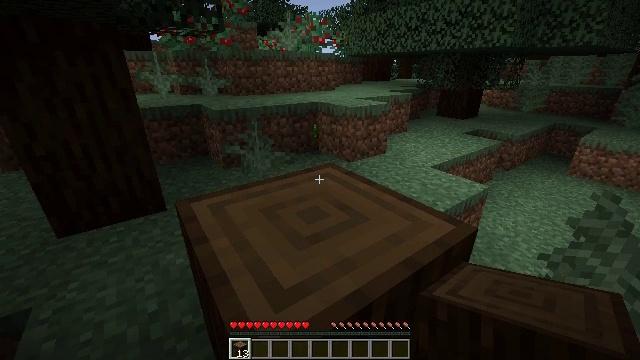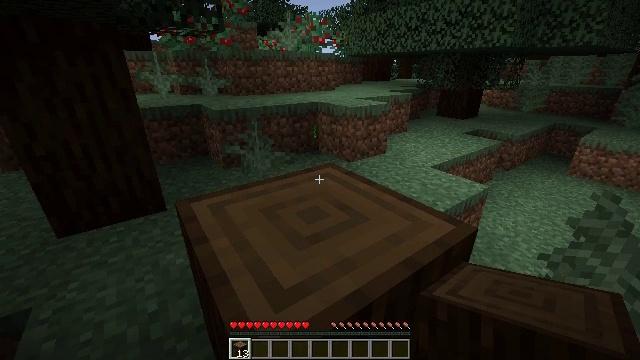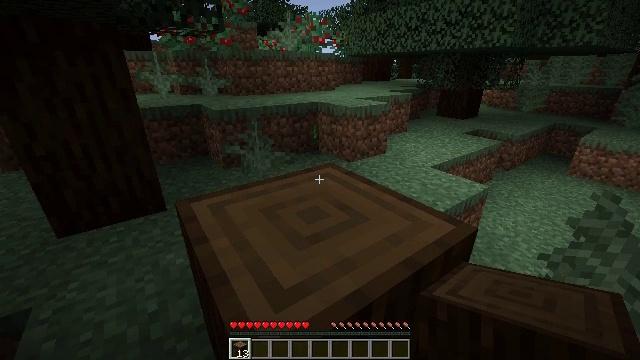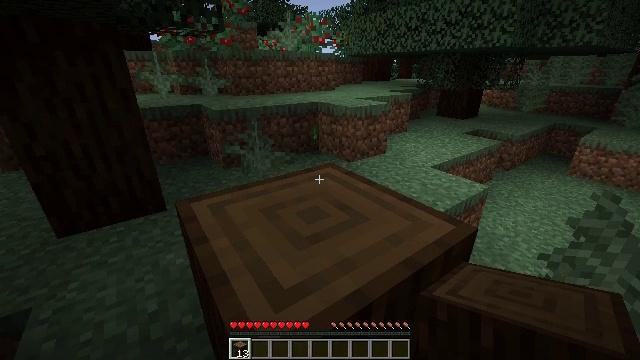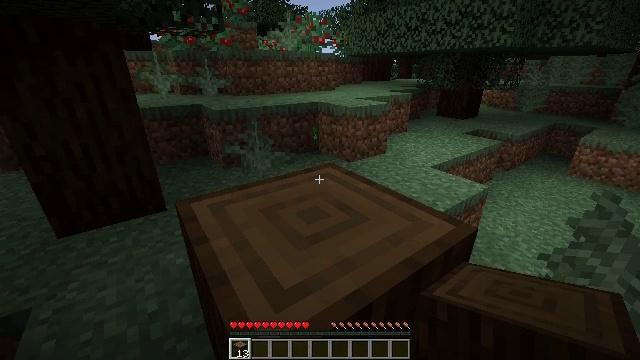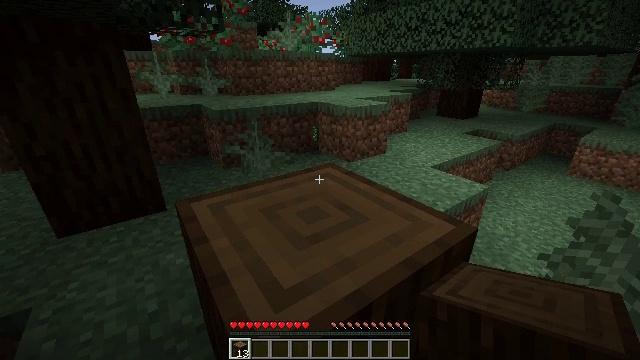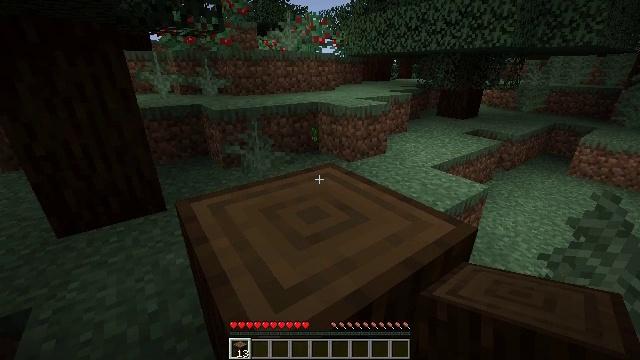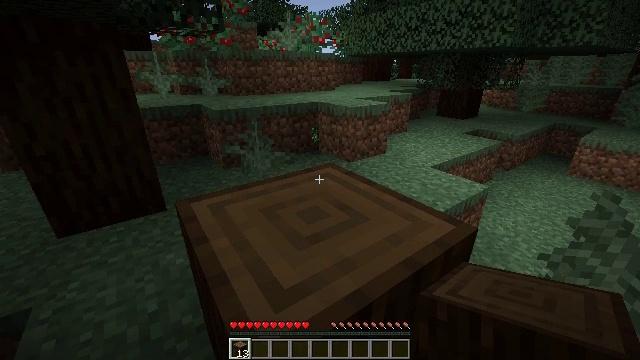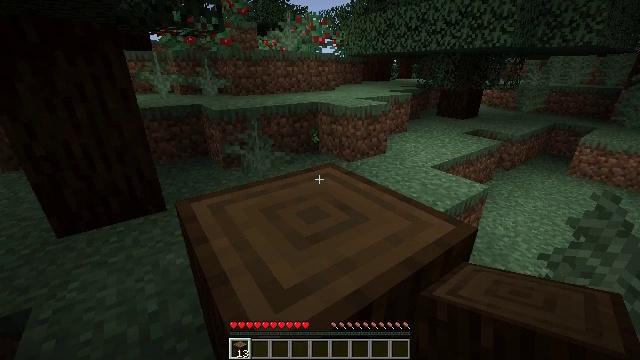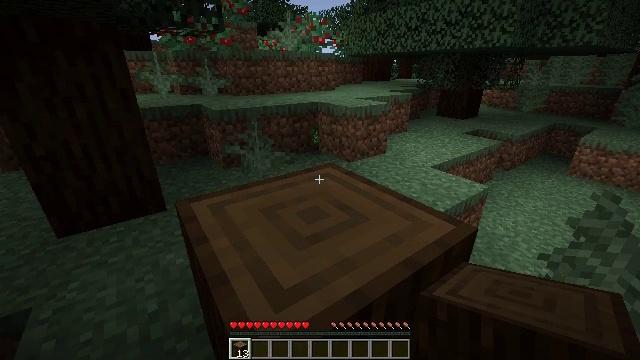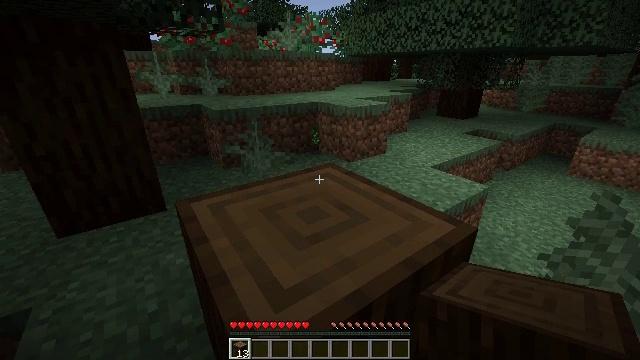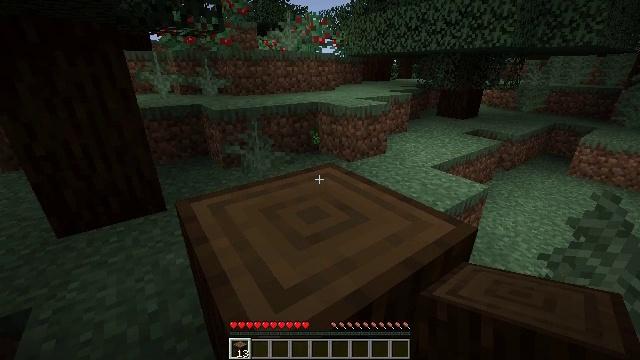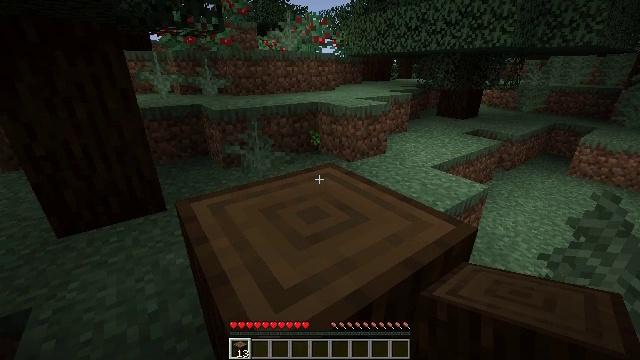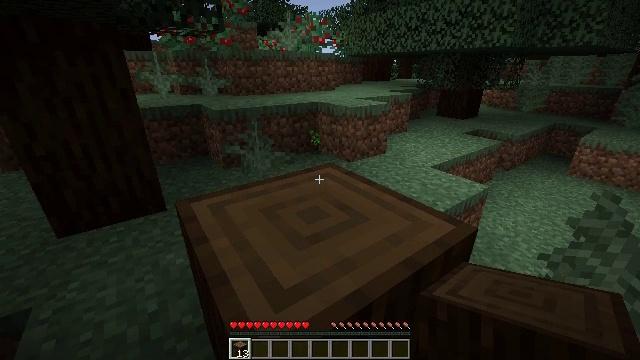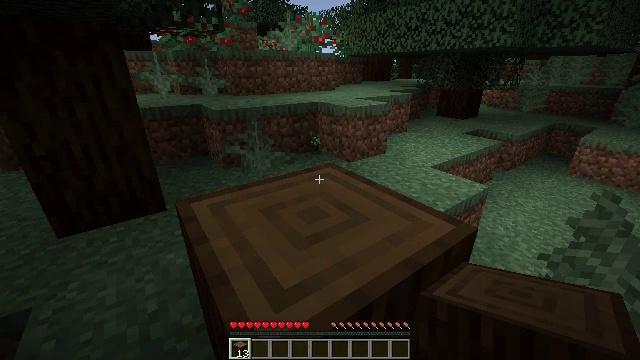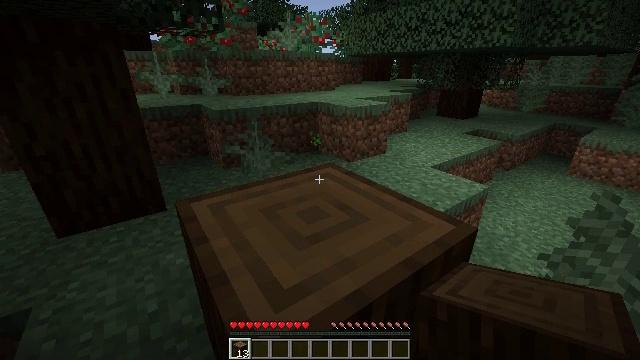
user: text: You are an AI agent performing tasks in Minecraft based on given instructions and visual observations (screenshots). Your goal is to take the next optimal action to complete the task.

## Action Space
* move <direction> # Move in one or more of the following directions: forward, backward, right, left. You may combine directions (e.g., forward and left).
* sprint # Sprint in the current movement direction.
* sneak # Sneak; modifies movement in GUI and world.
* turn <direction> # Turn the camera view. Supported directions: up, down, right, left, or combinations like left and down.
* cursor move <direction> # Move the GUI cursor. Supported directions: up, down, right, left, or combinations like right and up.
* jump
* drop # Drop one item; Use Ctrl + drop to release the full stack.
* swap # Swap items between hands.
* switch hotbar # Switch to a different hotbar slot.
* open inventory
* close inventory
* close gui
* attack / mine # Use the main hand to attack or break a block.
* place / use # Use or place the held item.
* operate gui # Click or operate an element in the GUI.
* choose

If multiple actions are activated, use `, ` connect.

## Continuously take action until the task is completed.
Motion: motion action
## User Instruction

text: Break the spruce log from the tree.
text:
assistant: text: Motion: no_op
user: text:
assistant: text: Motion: no_op
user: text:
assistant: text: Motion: no_op
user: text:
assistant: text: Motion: no_op
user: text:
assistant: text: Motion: no_op
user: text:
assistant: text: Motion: no_op
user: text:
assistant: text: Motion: no_op
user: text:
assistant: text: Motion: no_op
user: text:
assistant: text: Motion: no_op
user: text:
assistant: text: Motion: no_op
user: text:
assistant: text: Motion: no_op
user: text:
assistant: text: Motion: no_op
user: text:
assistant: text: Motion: no_op
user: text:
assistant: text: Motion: no_op
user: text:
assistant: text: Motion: no_op
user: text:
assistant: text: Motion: no_op
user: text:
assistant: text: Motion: no_op
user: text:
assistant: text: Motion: no_op
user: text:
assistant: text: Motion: no_op
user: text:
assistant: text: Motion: no_op
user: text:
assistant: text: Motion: no_op
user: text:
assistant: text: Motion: no_op
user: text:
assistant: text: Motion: no_op
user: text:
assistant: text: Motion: no_op
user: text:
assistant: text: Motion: no_op
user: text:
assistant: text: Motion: no_op
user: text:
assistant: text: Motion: no_op
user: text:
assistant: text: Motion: no_op
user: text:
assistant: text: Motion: no_op
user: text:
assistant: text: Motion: no_op